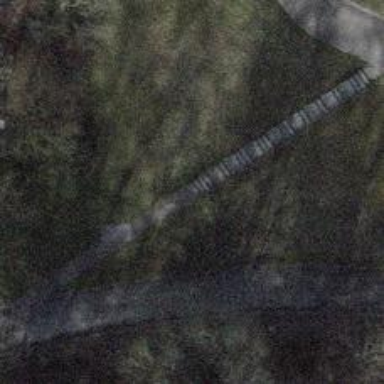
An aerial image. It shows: Set of concrete steps.